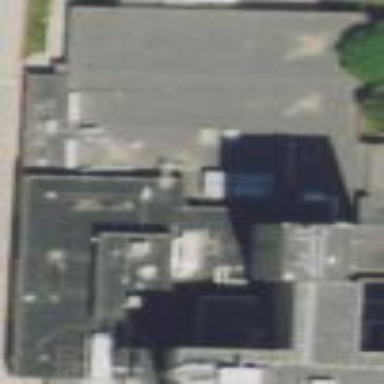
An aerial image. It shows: Hospital building providing healthcare services.